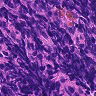
Metastatic tissue present: no